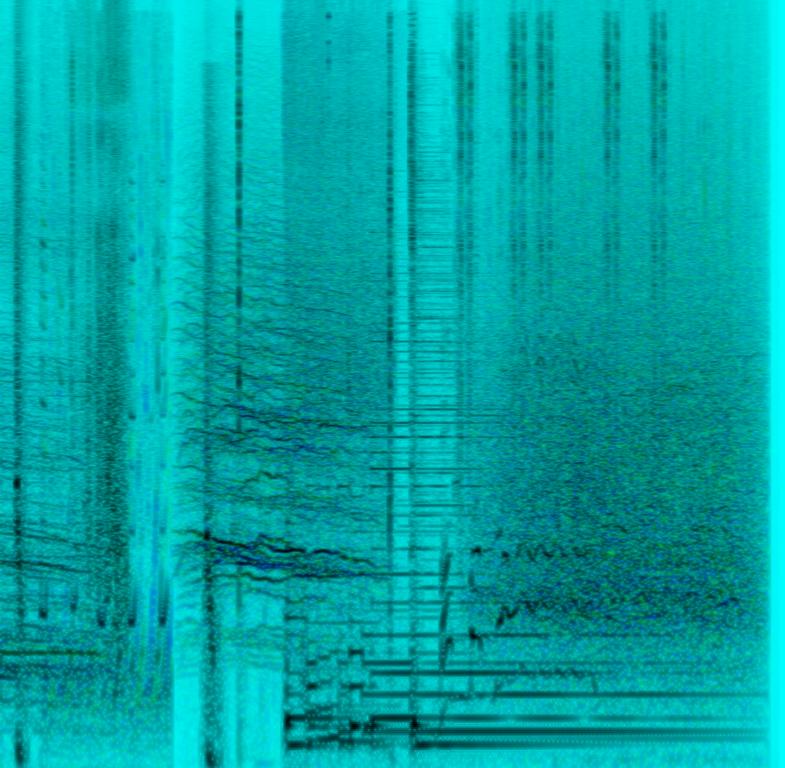
This music is an instrumental with a lot of vocalisation and animated sounds. There are sounds of swishing, water bubbling, guitar string plonking, acoustic guitar riff, camera clicking pictures, kids screaming in glee, cheering and clapping. This music seems to be an introduction to a Show.